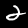
Digit: 2